Question: In my current project I have a 'TTbxDock' with toolbars and panels ('TTbxDockablePanel'). After moving TBX-->SpTBX I can't place a panel ('TSpTbxDockablePanel') on a 'TSpTbxDock'. I see a runtime error message saying I can't place a panel on a dock.

- 'TSpTbxMultiDock'- 'TSpTbxMultiDock''TSpTBXDock'
i.e. why such code is written:
'''
procedure TSpTBXCustomMultiDock.ValidateInsert(AComponent: TComponent);
begin
inherited;
if not (AComponent is TSpTBXCustomDockablePanel) then
raise EInvalidOperation.CreateFmt('Cannot insert %s into MultiDock', [AComponent.ClassName]);
end;
procedure TSpTBXCustomDockablePanel.ValidateContainer(AComponent: TComponent);
begin
inherited;
if (AComponent is TTBDock) and not (AComponent is TSpTBXCustomMultiDock) then
raise EInvalidOperation.CreateFmt('Cannot insert %s into %s. Place it on a MultiDock instead', [Self.ClassName, AComponent.ClassName]);
end;
'''
Why can't I just use one type of dock?
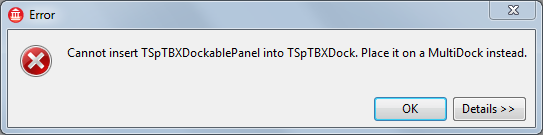
Answer: ## "I need to use TSpTbxMultiDock instead for panels? Why?"
The short answer is, because the 'TSpTBXMultiDock' component is written to handle and dock only 'TSpTBXDockablePanel's.
The long answer is that the 'TSpTBXMultiDock' component is written to handle and dock only 'TSpTBXDockablePanel's the docking code relies on specific methods / properties in the controls it is docking. See 'TSpTBXCustomDockablePanel.SetParent', which looks after this: it accesses the properties and methods 'TSpTBXCustomMultiDock.'
- 'UpdateDockablePanelsDockPos'- 'ClientAreaWidth'- 'ClientAreaHeight'
In other words, the docking and layout code needs to know certain information and ask the docked controls to do certain things. The easiest way to do this is to constrain the type of the controls it can dock to descendants of a specific class which declares and implements the required interface (using interface loosely, there is no (class) 'interface' declared, it's just an informal set of methods / properties.)
From scanning the code quickly, I think only the first of these, 'UpdateDockablePanelsDockPos', is really essential. I may have missed something. But this method gets a list of all docked panels and updates each one's 'DockPos', which is the one-dimensional position of the dock in the panel. That is, for a horizontal panel it is the left / horizontal start, and for a vertical panel it is the top / vertical start. It also updates the total so the panel knows how big is has to be, or can be if it chooses.
I'm not quite sure I've answered your question. I feel I've given a answer but not a answer (the above are technical reasons, not conceptual reasons), which requires insight into what you're doing. My guess is you are asking this because you're struggling with a TBX -> SpTBX migration and you want docking areas which can handle both toolbars and dockable panels. Luckily, both these lead to your second question...
## "Can I place toolbars on a TSpTbxMultiDock?"
I'm stepping into remembered territory here and , because I converted our app from TBX to SpTBX a long, long time ago.
First of all, no, you cannot place a 'TSpTBXToolbar' on a dockable panel. Nor can you dock a 'TSpTBXDockablePanel' on a 'TSpTBXDock'. A toolbar can dock into a dock, and a dockable panel can dock into a multidock.
The reason for this is guesswork, but I would guess it's because of the different behaviour of the two docked controls and their purpose.
- - -
- - - 'MenuBar'
After that diversion, back to your question. When we were converting our app I remember wondering what would happen if a user wanted to create a layout such that there were toolbars, then a dockable panel, and then toolbars again, in order to get as close as possible to mixing the two types. Doing so would require a dock, then a multidock, and then a dock again, but in practice this actually leads to users being able to create quite complex layouts. One problem with dockable UIs is that many users find them confusing (honestly, you'd be surprised), and can accidentally move or dock items where they don't want them. (It's good practice to contrain the menu bar to the top, for example - don't allow that one to be moved. It's just confusing.)
Our current design is that each side of our main window has two docks: one normal dock and then next to that that (closer to the center of the form) a multidock. The resulting behaviour is that all toolbars, such as menus and normal toolbars, can only dock next to the edge of the window. Dockable panels are then closer to the inside of the form than that. Keeping pairs of docks and multidocks next to each other on each form edge lets both types of controls be docked at any side of the form, but constrains toolbars to always be on the very edge of the form. This makes UI sense, actually: dockable panels tend to contain more complex things inside them than a toolbar, and it follows that they are more central controls. Of course, if one particular edge of the form has only a dockable panel on it, not a dockable toolbar, then the toolbar dock is invisible (width or height of 0) and so the panel sits next to the edge of the window too.

Written as text, it's hard to explain the previous two paragraphs (how this scheme works, and why this is okay / good.) You need to try it in practice and have a sense for user's behaviour. But basically, I recommend having both types of docks on your form, and keep the 'TSpTBXMultiDock's aligned 'inside' or 'inner to' the normal toolbar docks. Hopefully this image helps.
## Other
You might be interested in the following properties:
- 'DockableTo'- 'DefaultDock'- 'CurrentDock'- 'DockMode'- 'FixedDockSize'- 'MenuBar'